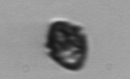
Label: Kryptoperidinium_triquetrum